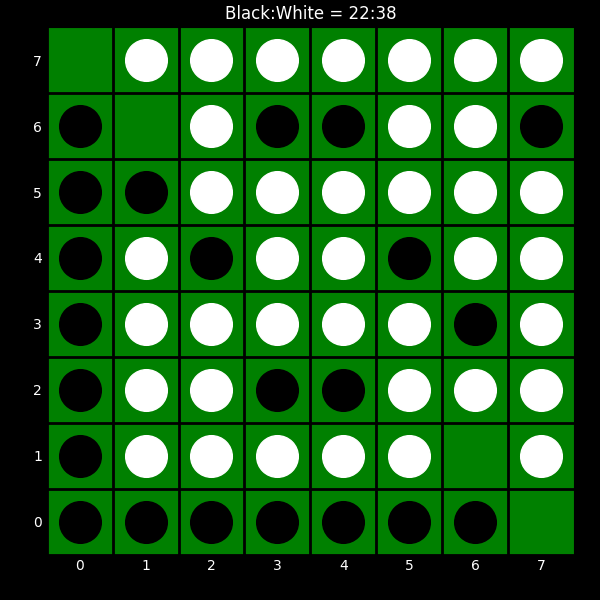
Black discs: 22
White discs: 38